Field crop: tomato
Growth stage: 2
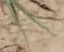
Species: cyperus